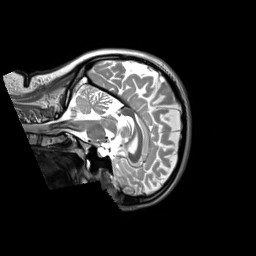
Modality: T2w
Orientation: sagittal
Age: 31
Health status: ill
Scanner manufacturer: siemens
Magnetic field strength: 3 T
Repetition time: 2.8 s
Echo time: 0.326 s